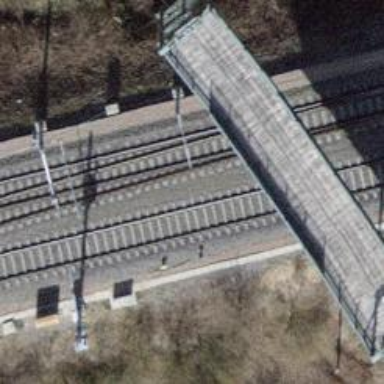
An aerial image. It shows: Railway track with contact lines for electrification.